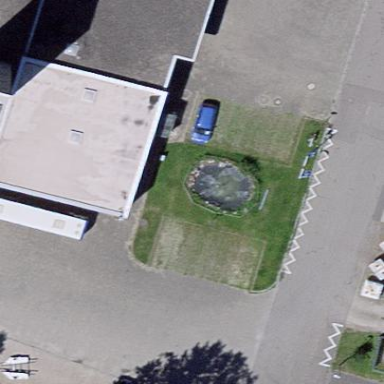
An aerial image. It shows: Emergency service building.